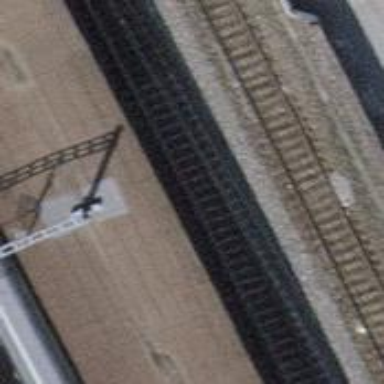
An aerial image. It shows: Stop position for public transport on the railway.